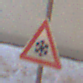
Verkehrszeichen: SchneeOderEisglaette
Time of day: Night
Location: Outdoor (Urban)
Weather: Overcast
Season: Winter
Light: Artificial